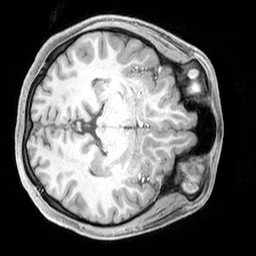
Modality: T1w
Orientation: axial